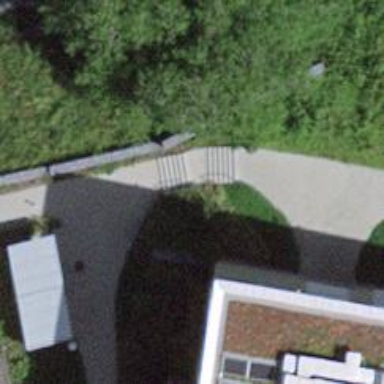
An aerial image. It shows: Road with steps.